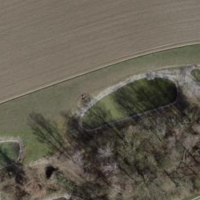
EUNIS habitat code: 52
Species observed at this site:
Pseudochorthippus parallelus